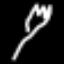
Label: fork